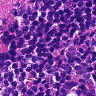
Metastatic tissue present: no